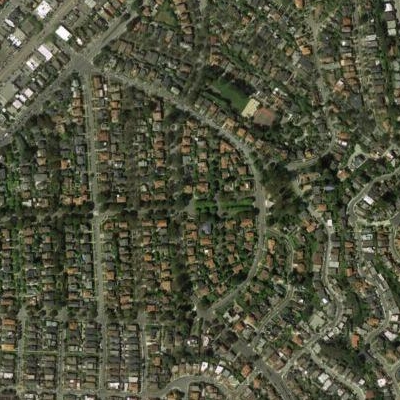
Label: fResident